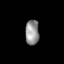
Tissue: lung
Cell type: Endothelial cells
Senescence score: 0.6759
Nuclear area (px): 336
Mean DAPI intensity: 147.256